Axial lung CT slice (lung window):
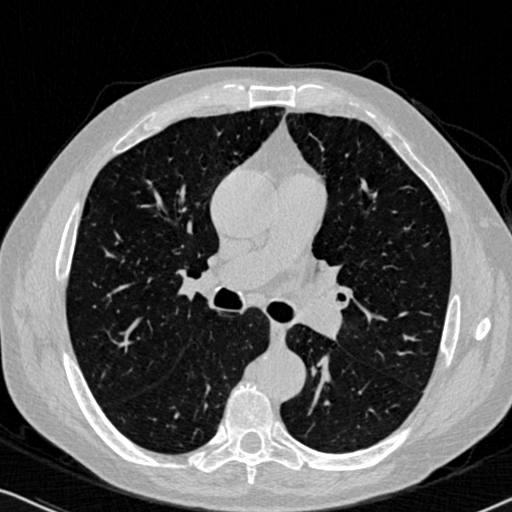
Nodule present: no